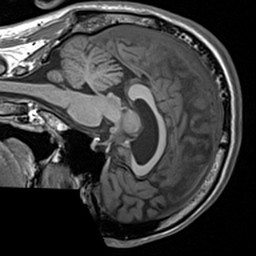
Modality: T1w
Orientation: sagittal
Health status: healthy
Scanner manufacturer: siemens
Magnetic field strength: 3 T
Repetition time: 1.9 s
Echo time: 0.00227 s